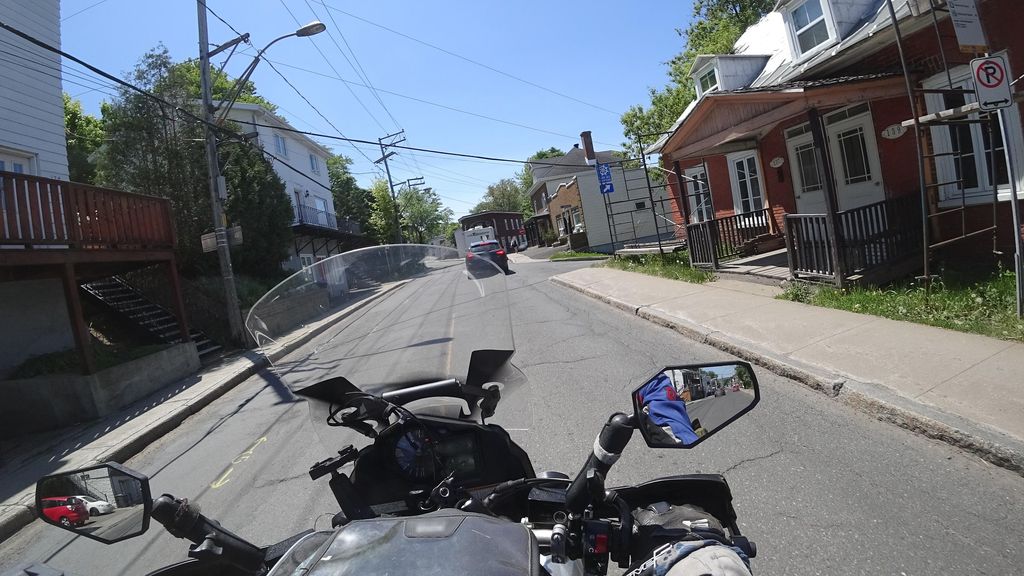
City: quebec_city